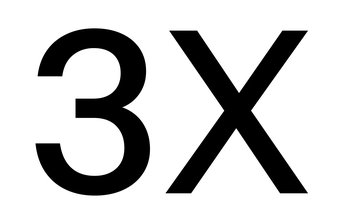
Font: InstrumentSans_Medium